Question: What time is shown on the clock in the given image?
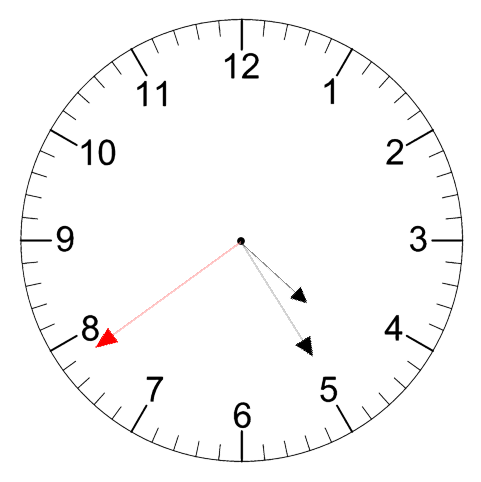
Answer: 04:24:39